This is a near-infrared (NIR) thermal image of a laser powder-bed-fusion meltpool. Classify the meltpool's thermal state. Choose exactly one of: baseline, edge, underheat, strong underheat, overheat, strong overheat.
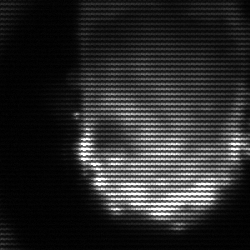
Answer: baseline